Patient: sex M, age 48
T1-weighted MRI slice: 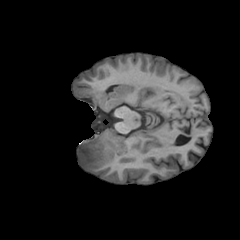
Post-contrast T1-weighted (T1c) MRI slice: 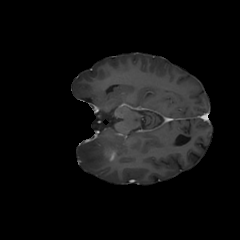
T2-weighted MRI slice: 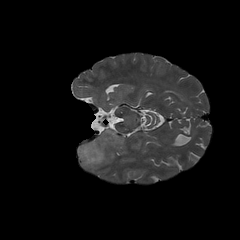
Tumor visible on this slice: yes
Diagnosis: Glioblastoma, IDH-wildtype
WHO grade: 4